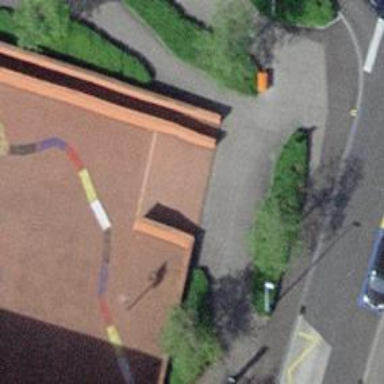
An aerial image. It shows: Set of steps on the road.